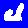
Digit: 4